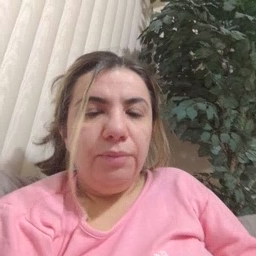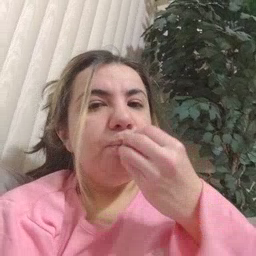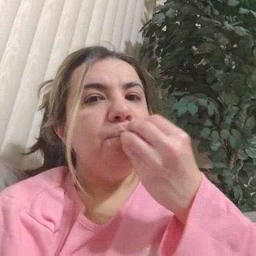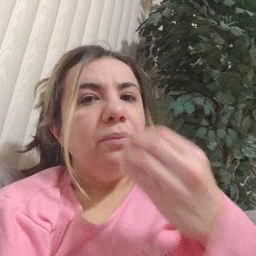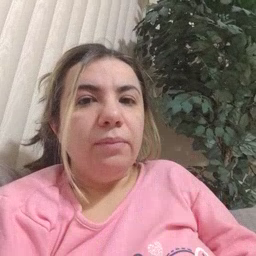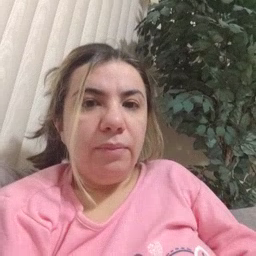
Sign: food